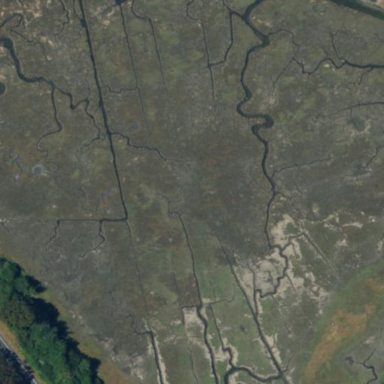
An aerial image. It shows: Tidal marsh wetland.